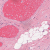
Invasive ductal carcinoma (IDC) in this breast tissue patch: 0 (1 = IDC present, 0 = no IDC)